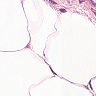
Metastatic tissue present: no